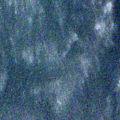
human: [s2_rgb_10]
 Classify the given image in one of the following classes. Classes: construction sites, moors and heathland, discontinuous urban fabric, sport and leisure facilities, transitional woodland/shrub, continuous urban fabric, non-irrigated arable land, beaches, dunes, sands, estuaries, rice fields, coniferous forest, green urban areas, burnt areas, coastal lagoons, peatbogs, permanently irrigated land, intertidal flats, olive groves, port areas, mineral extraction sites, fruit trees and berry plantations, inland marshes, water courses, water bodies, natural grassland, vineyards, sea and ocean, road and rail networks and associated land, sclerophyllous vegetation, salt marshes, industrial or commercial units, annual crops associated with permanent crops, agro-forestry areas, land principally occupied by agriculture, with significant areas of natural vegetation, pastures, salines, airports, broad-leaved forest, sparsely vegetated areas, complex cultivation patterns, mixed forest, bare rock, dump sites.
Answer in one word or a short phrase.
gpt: water bodies